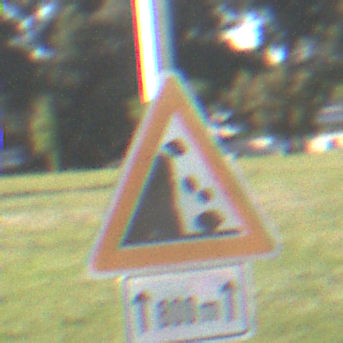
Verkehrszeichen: SteinschlagLinks
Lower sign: LaengeEinerStrecke1
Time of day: MorningAfternoon
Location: Outdoor (Nature)
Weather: PartlyCloudy
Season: NotSpecified
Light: Natural